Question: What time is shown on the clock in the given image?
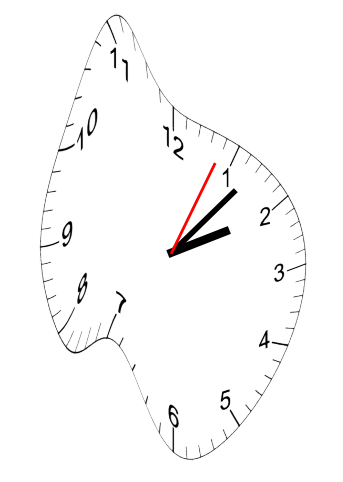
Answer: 02:07:04